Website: walmart
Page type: gifting
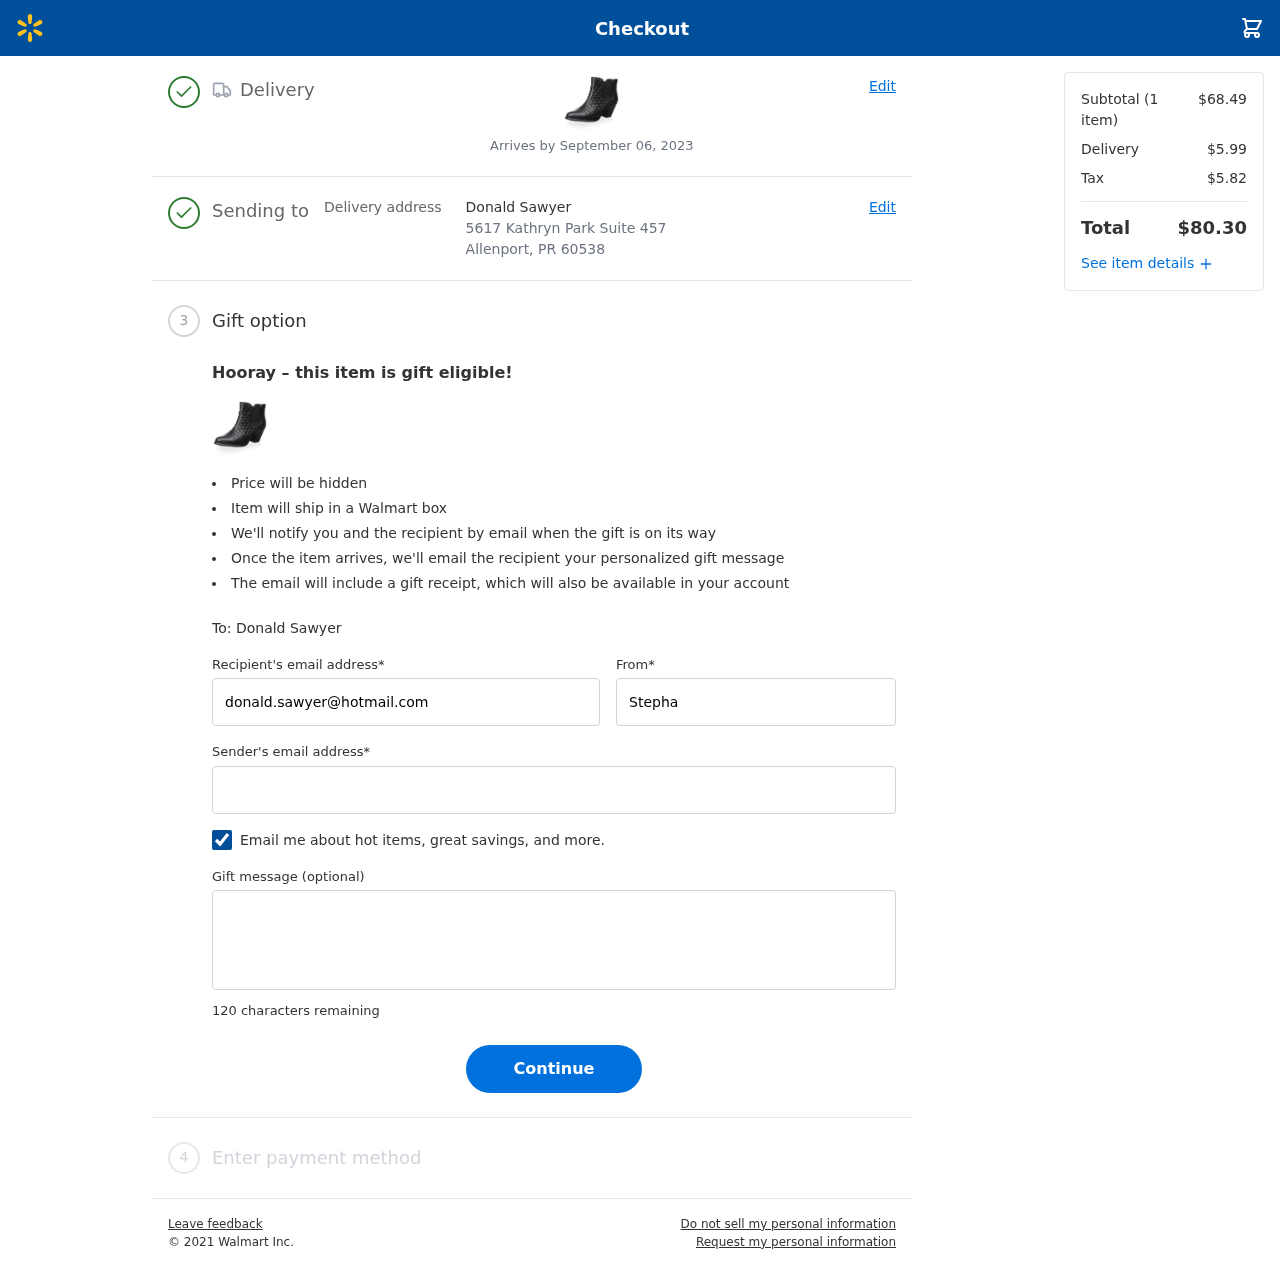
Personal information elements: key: PII_CITY_STATE_ZIP
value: Allenport, PR 60538
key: PII_EMAIL
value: stephanieroberts@hotmail.com
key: PII_FIRSTNAME
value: Stephanie
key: PII_GIFT_EMAIL
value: donald.sawyer@hotmail.com
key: PII_GIFT_FULLNAME
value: Donald Sawyer
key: PII_GIFT_MESSAGE
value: Happy just-because day! I saw these ankle booties and immediately thought of you—perfect for adding some flair to your cozy outfits. Can’t wait to see you rocking them!

Stephanie
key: PII_STREET
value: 5617 Kathryn Park Suite 457
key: PII_GIFT_FIRSTNAME
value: Donald
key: PII_GIFT_LASTNAME
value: Sawyer
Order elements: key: ORDER_DELIVERY_DATE
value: Arrives by September 06, 2023
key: ORDER_NUM_ITEMS
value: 1
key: ORDER_SUBTOTAL
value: $68.49
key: ORDER_SHIPPING_COST
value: $5.99
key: ORDER_TAX
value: $5.82
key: ORDER_TOTAL
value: $80.30